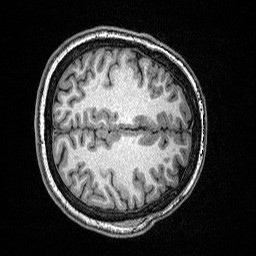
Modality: T1w
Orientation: axial
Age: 36
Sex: female
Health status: healthy
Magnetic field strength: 3 T
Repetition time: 2.53 s
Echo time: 0.00331 s